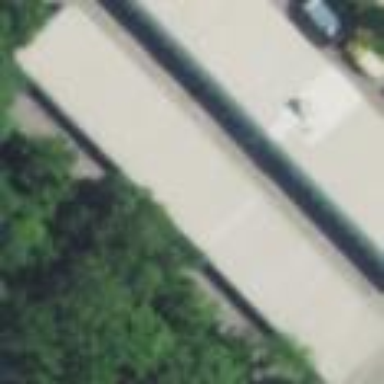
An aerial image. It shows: Commercial building.